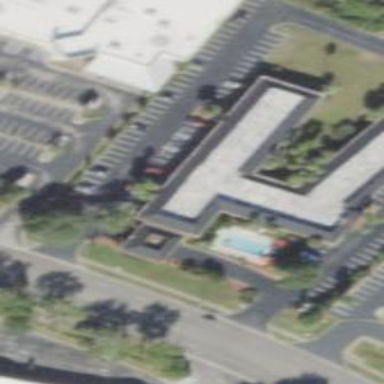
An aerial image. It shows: Hotel building.